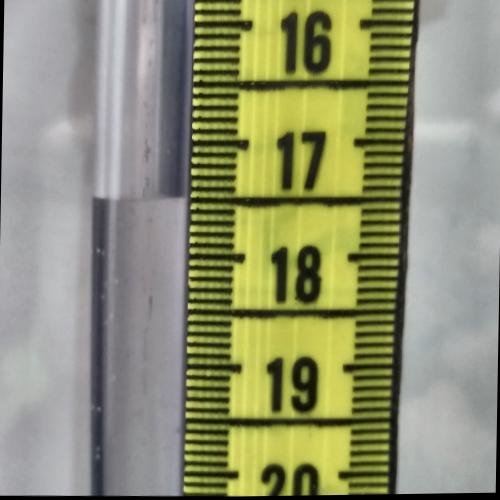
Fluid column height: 17.5 cm